Field crop: maize
Growth stage: 2
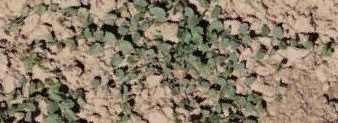
Species: convolvulus